Question: I am building an reponsive-website, having 3 sizes. Max 480px, max 768px and max 1024px+;
However, I have a problem when using the iPad. On a Galaxy Tab 10.1 it works like a charm, in my browser it works also good.. but it seems that whenever I use the iPad it always seems think the max-width is 768px.
This is what I mean:

This is my code:
'''
<!DOCTYPE html>
<html>
<head>
<meta charset="ISO-8859-1">
<title>Insert title here</title>
<meta name="viewport" content="width=device-width, user-scalable=no" />
</head>
<style type="text/css">
body {
background-color: red;
}
@media screen and (max-width: 480px) {
body {
background-color: green;
}
}
@media screen and (min-width: 481px) and (max-width: 1023px) {
body {
background-color: brown;
}
}
@media screen and (min-width: 1023px) {
body {
background-color: blue;
}
}
</style>
<body>
<div class="color">
Some color
</div>
</body>
</html>
'''
Although my requirements do not include iPad support, I do want to support it.
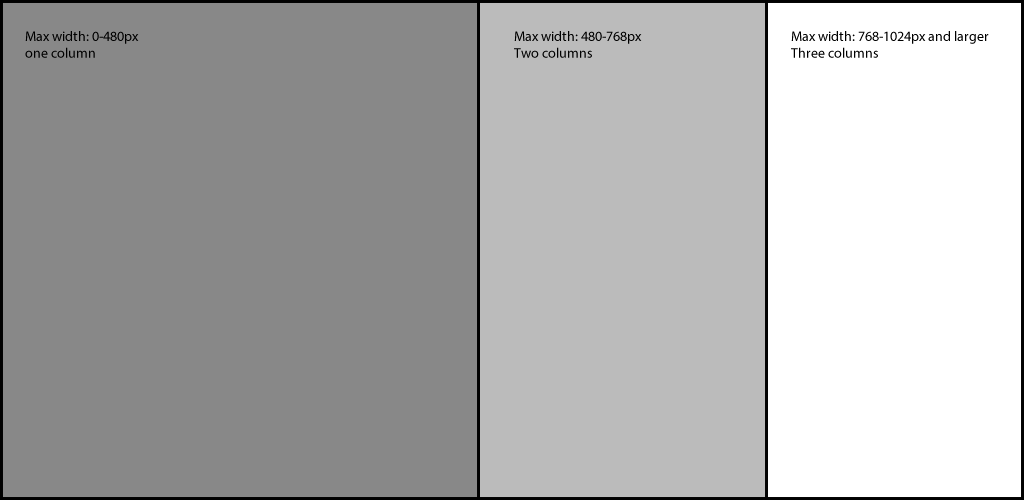
Answer: This has probably to do with max-scale, min-scale and initial-scale - try setting all of these to 1 and see if anything changes.
The downside is that iOS users won't be able to pinch to zoom in your page.
When you rotate the iPad it doesn't change the viewport, rather it scales the content. There is a good explanation from <URL>.